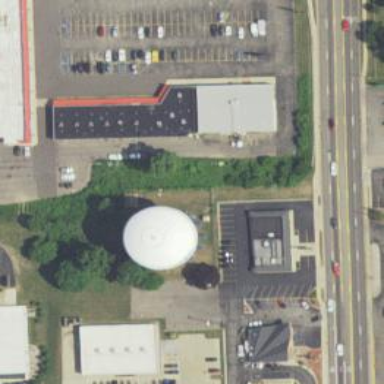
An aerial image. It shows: Water tower that is man-made.